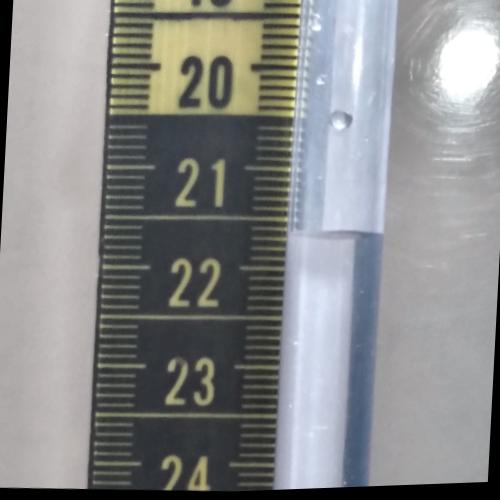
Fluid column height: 21.7 cm